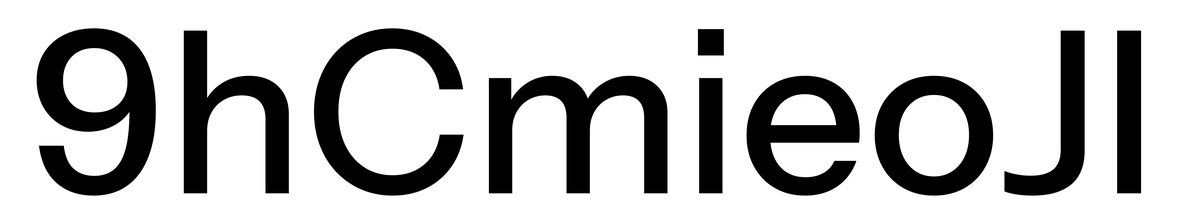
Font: InstrumentSans_Medium